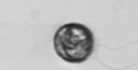
Label: Dinophyceae